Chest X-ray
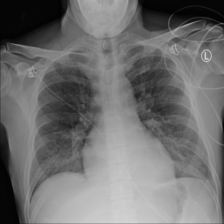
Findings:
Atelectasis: negative
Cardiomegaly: negative
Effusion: negative
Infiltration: positive
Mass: negative
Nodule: negative
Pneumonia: positive
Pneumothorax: negative
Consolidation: negative
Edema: positive
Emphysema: negative
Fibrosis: negative
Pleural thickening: negative
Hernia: negative